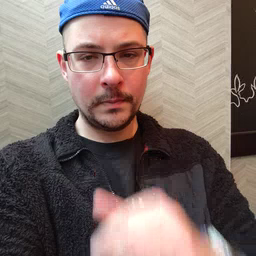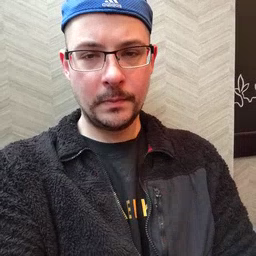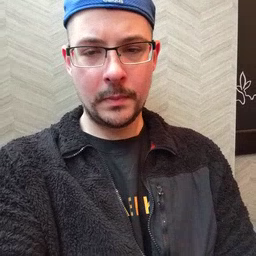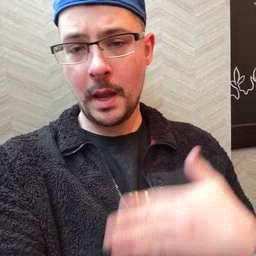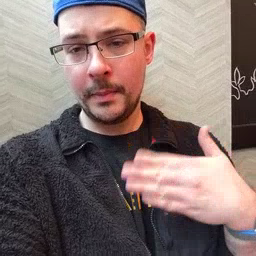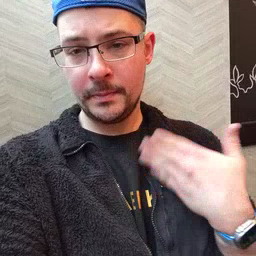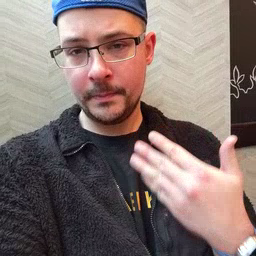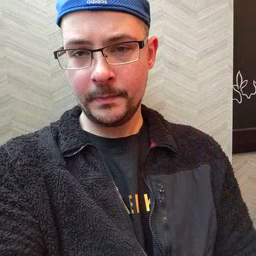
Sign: happy